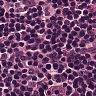
Metastatic tissue present: no